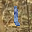
Label: 1